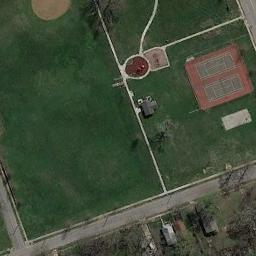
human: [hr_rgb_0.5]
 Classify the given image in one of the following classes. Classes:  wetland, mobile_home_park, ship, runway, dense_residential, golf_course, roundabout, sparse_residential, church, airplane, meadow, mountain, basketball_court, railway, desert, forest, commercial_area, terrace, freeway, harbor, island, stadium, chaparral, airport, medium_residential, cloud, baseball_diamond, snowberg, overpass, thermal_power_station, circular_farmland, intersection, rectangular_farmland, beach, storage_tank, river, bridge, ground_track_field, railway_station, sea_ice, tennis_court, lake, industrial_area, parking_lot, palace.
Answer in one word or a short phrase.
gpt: tennis_court